RGB frame:
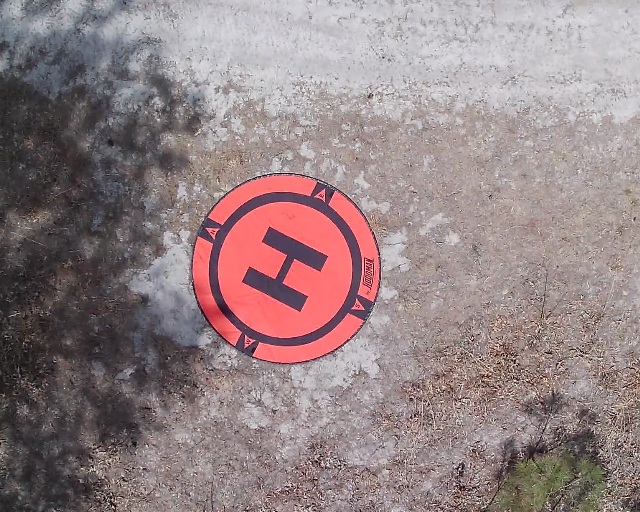
Thermal frame:
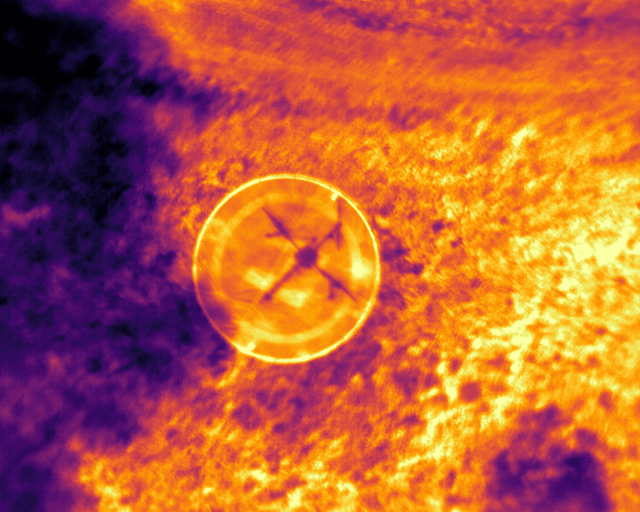
Captured: 2026-02-26 02:26:32
Pixels at or above 80 °C: 0 (fraction of frame: 0)